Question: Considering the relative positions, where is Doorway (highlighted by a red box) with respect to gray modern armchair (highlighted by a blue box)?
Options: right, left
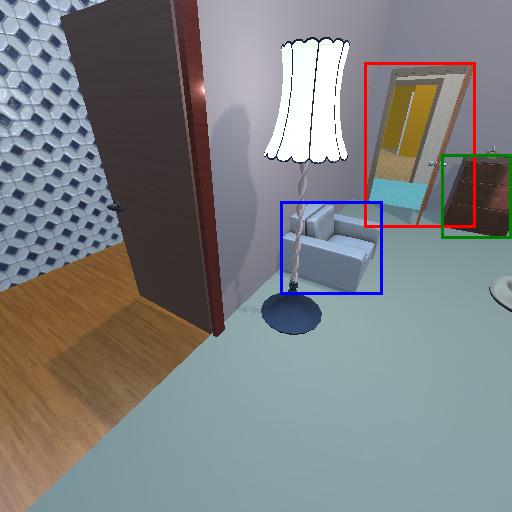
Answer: right